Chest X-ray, PA view. Patient: 31 years old, sex F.
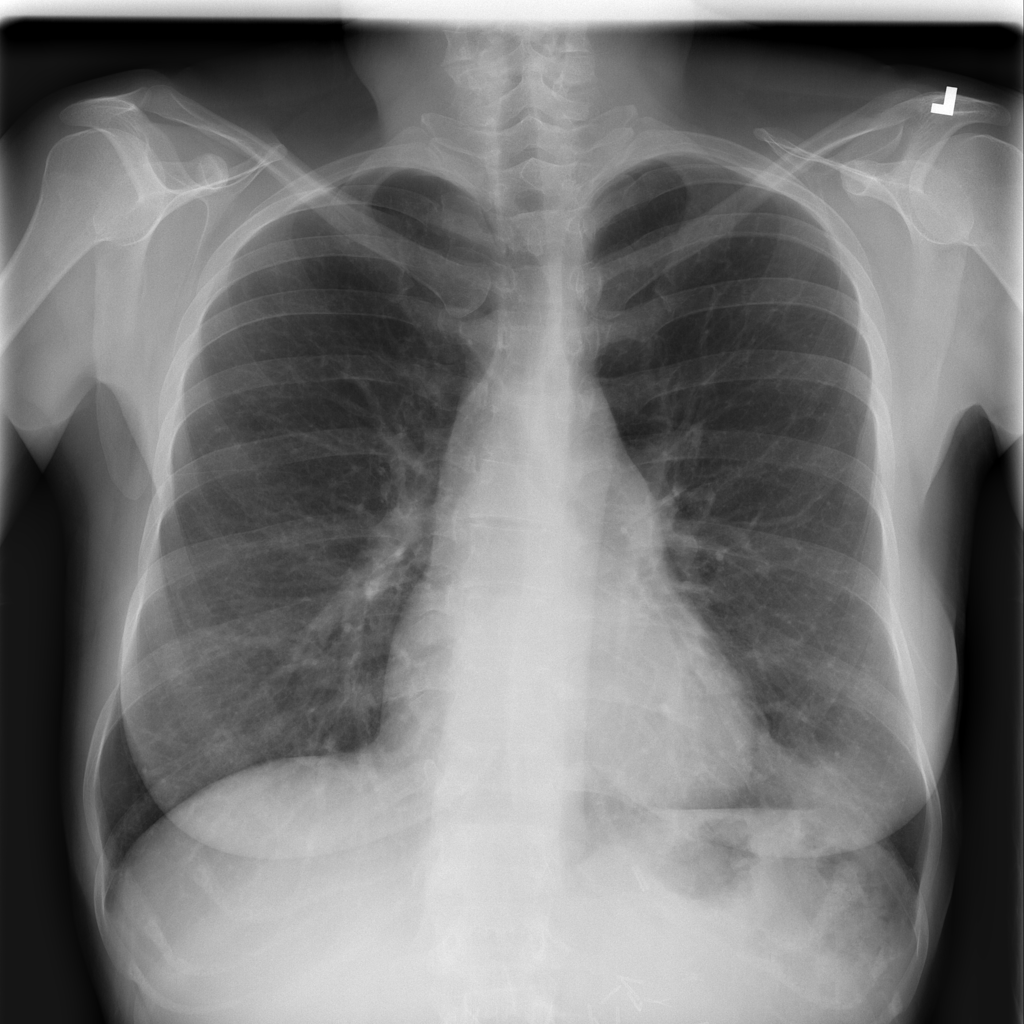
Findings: No Finding